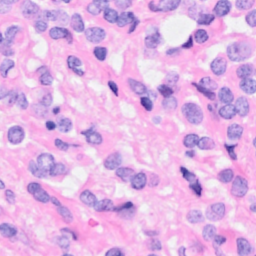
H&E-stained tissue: Breast